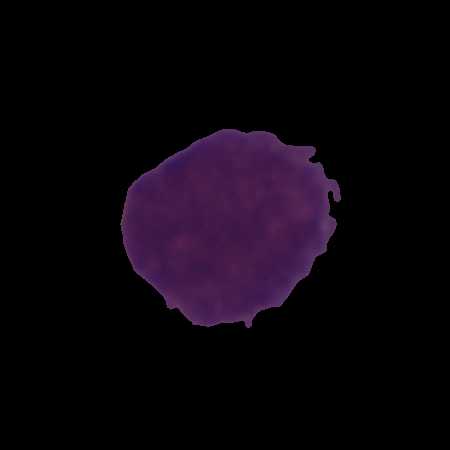
Label: healthy